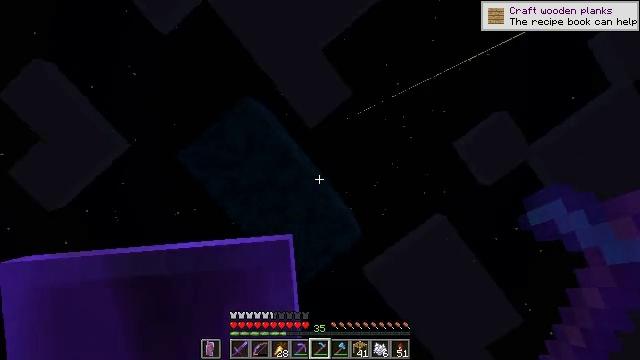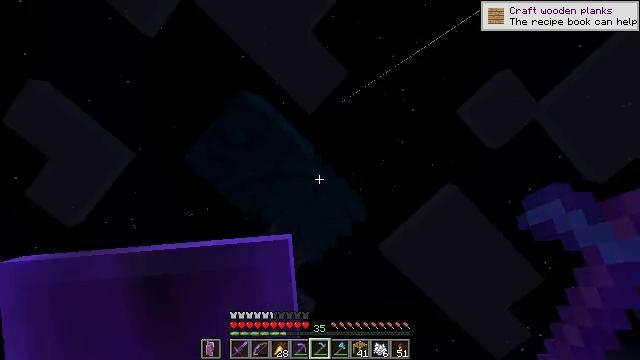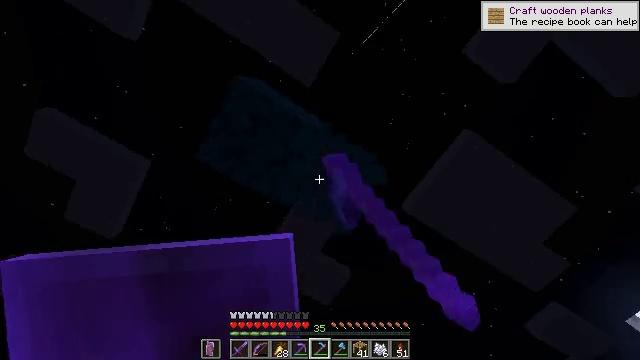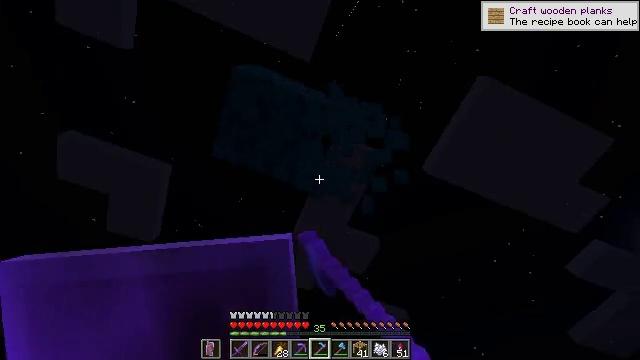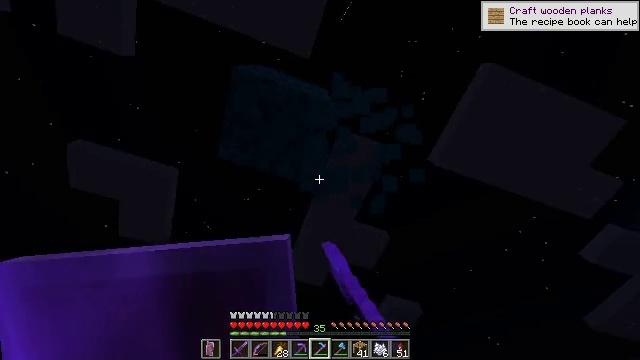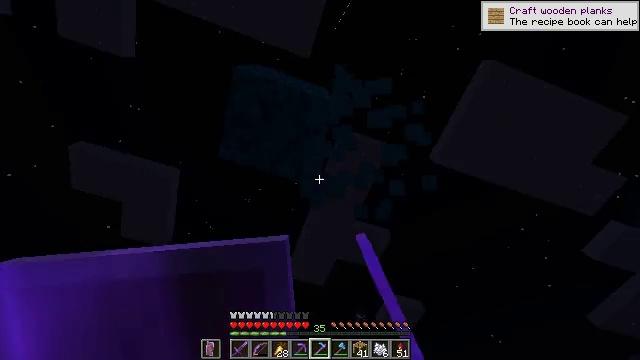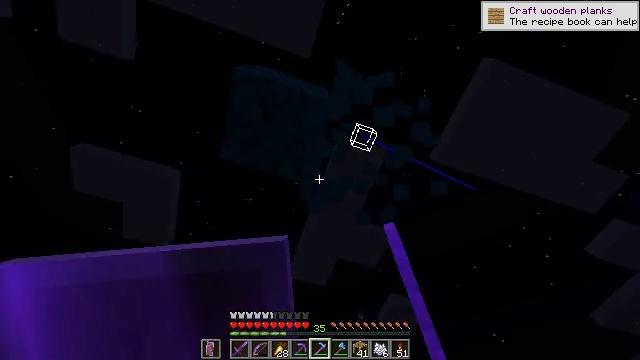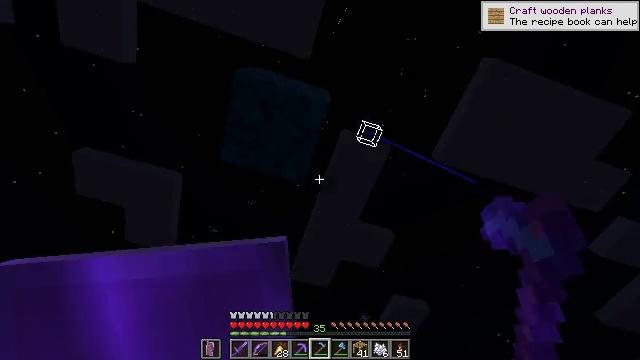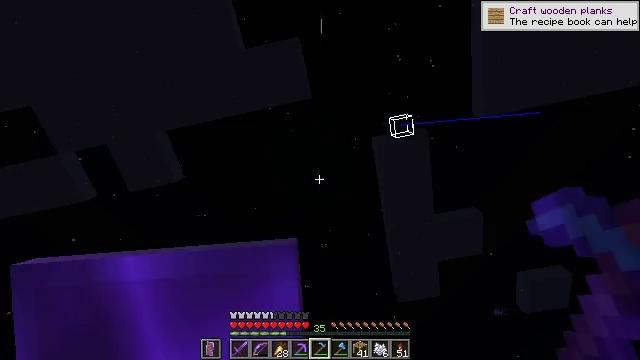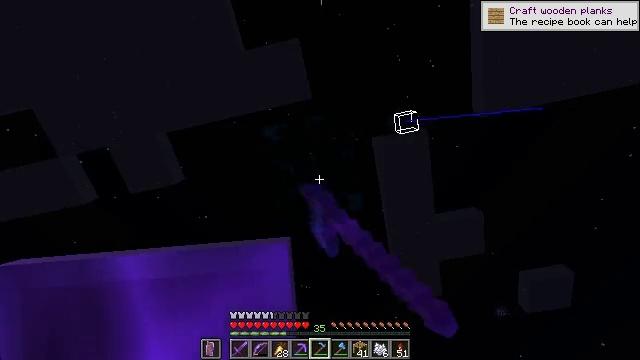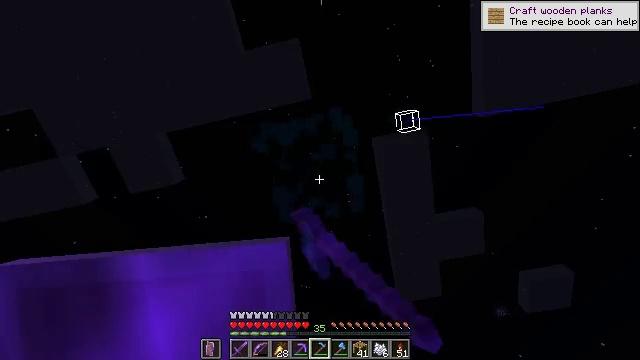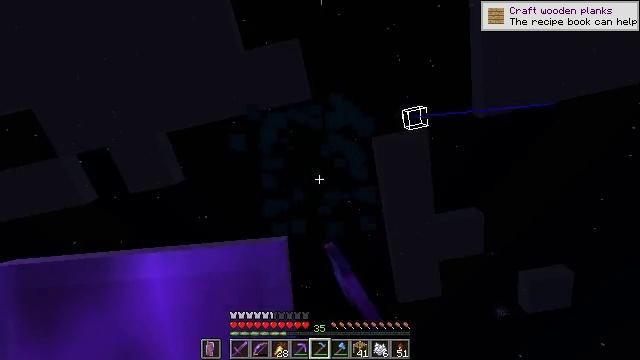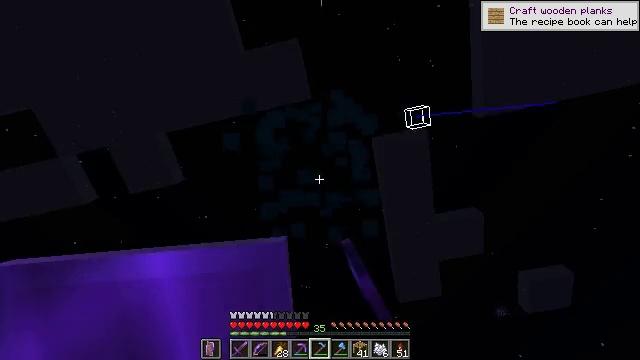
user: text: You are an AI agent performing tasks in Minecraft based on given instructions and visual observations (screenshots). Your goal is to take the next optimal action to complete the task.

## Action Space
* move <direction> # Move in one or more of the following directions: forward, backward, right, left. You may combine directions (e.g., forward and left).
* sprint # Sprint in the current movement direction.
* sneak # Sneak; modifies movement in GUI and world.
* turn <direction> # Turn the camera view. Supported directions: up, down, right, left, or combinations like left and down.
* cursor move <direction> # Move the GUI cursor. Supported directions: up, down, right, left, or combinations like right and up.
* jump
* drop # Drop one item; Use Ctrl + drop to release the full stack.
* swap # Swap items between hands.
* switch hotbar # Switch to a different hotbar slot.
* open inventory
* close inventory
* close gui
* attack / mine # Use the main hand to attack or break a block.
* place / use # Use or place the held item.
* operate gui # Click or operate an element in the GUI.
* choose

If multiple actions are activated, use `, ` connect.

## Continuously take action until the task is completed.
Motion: motion action
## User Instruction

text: Break the warped wart block.
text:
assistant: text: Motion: sneak, turn left and down, attack / mine
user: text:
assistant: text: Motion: sneak, turn left and down, attack / mine
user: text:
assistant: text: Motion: sneak, turn left and down, attack / mine
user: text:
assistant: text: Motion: sneak, turn left, attack / mine
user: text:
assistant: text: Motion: sneak, attack / mine
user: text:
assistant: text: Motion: sneak, attack / mine
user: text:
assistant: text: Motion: sneak, attack / mine
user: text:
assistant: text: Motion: sneak, turn left and up, attack / mine
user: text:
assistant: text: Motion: sneak, attack / mine
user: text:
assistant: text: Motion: sneak, attack / mine
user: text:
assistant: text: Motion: sneak, attack / mine
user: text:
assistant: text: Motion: sneak, attack / mine
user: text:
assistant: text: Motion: sneak, attack / mine